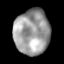
Tissue: lung
Cell type: Epithelial cells
Senescence score: 0.2174
Nuclear area (px): 1570
Mean DAPI intensity: 156.203